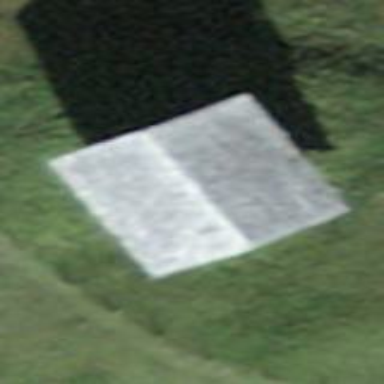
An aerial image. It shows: Rural barn.